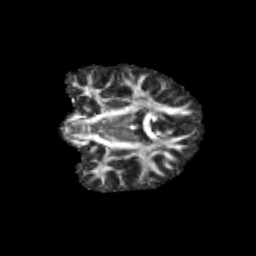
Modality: FA
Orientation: coronal
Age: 11
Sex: male
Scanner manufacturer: siemens
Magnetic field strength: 3 T
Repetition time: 3.8 s
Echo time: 0.07 s